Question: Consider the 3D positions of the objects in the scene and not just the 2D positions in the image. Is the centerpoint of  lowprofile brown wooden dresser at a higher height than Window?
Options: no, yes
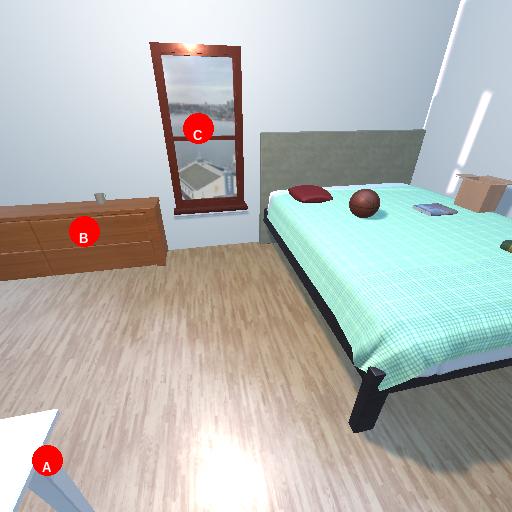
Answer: no